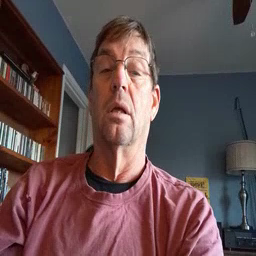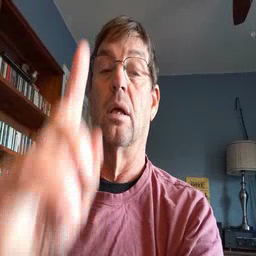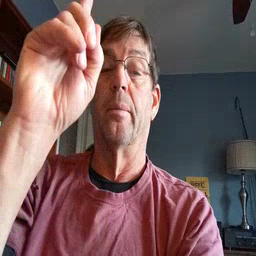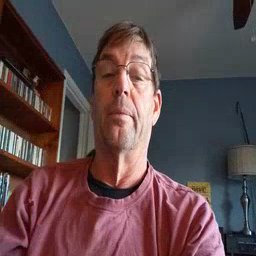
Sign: up